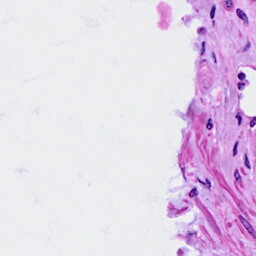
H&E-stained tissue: Cervix